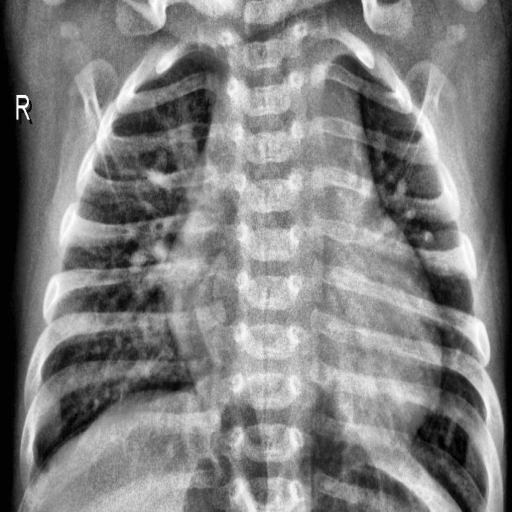
Finding: PNEUMONIA